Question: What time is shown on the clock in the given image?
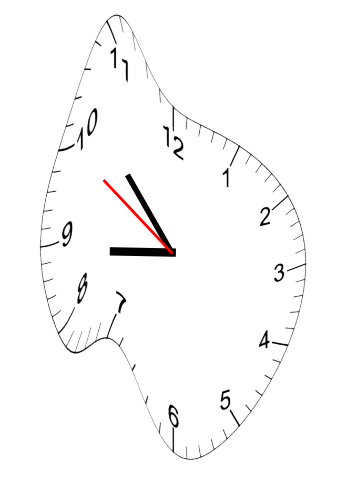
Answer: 08:52:50